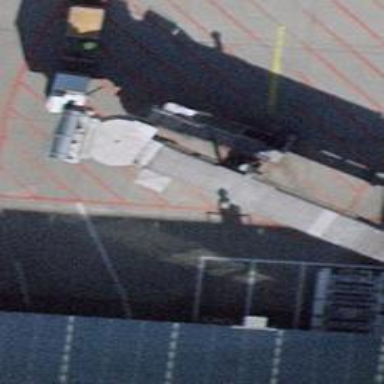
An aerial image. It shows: Airport parking position.